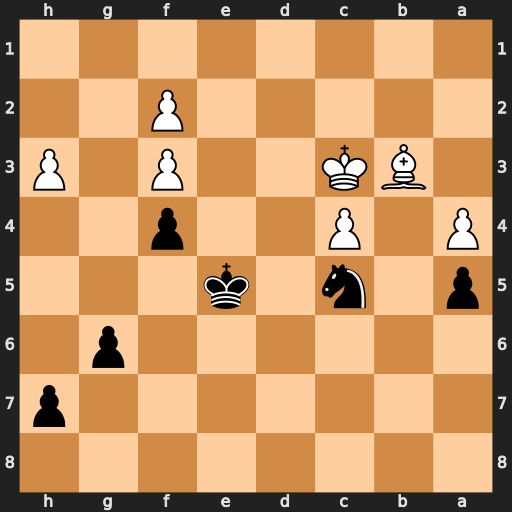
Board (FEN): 8/7p/6p1/p1n1k3/P1P2p2/1BK2P1P/5P2/8
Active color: b
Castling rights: -
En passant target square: -
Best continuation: Nxb3 Kxb3 Kd4 c5 Kxc5